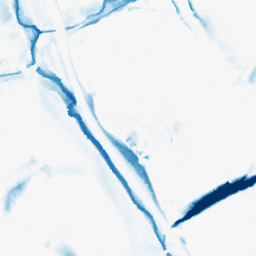
Category: morphological
Decomposition family: morphological_diamond
Decomposition parameters: operation: closing
radius: 15
Upsampling method: bicubic_16x
Upsampling parameters: scale: 16
Upsampling scale: 16